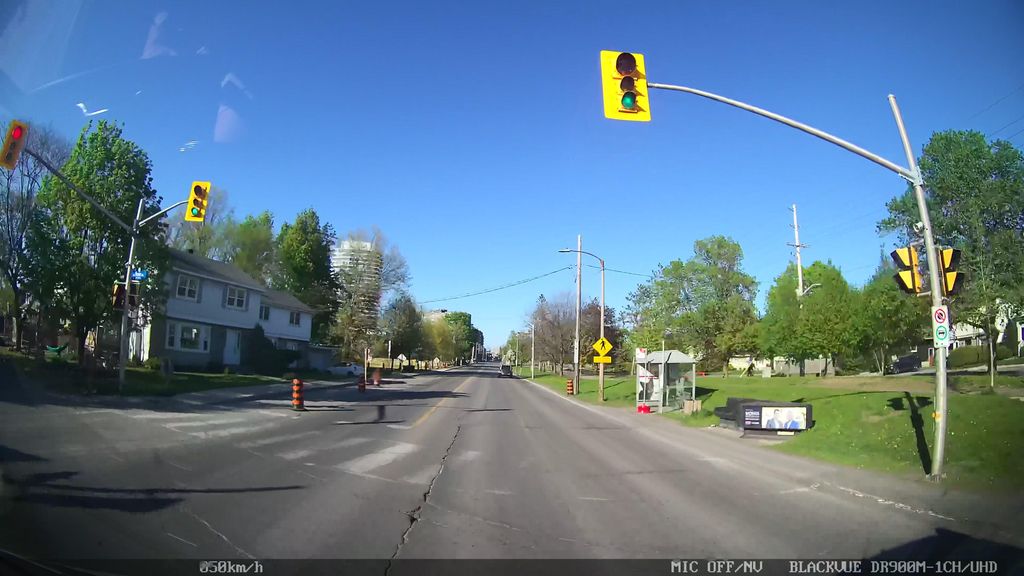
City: ottawa-gatineau